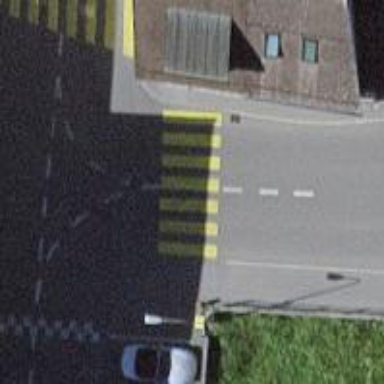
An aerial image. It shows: Marked zebra crossing on the road.